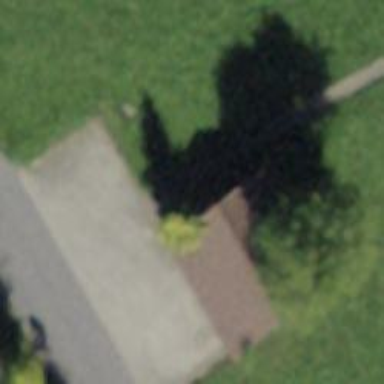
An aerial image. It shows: Garage.